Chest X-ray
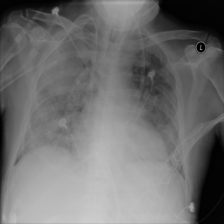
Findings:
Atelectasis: negative
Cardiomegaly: negative
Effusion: negative
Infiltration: positive
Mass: negative
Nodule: negative
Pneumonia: negative
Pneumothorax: negative
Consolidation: positive
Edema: negative
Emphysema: negative
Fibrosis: negative
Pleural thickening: negative
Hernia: negative